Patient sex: F
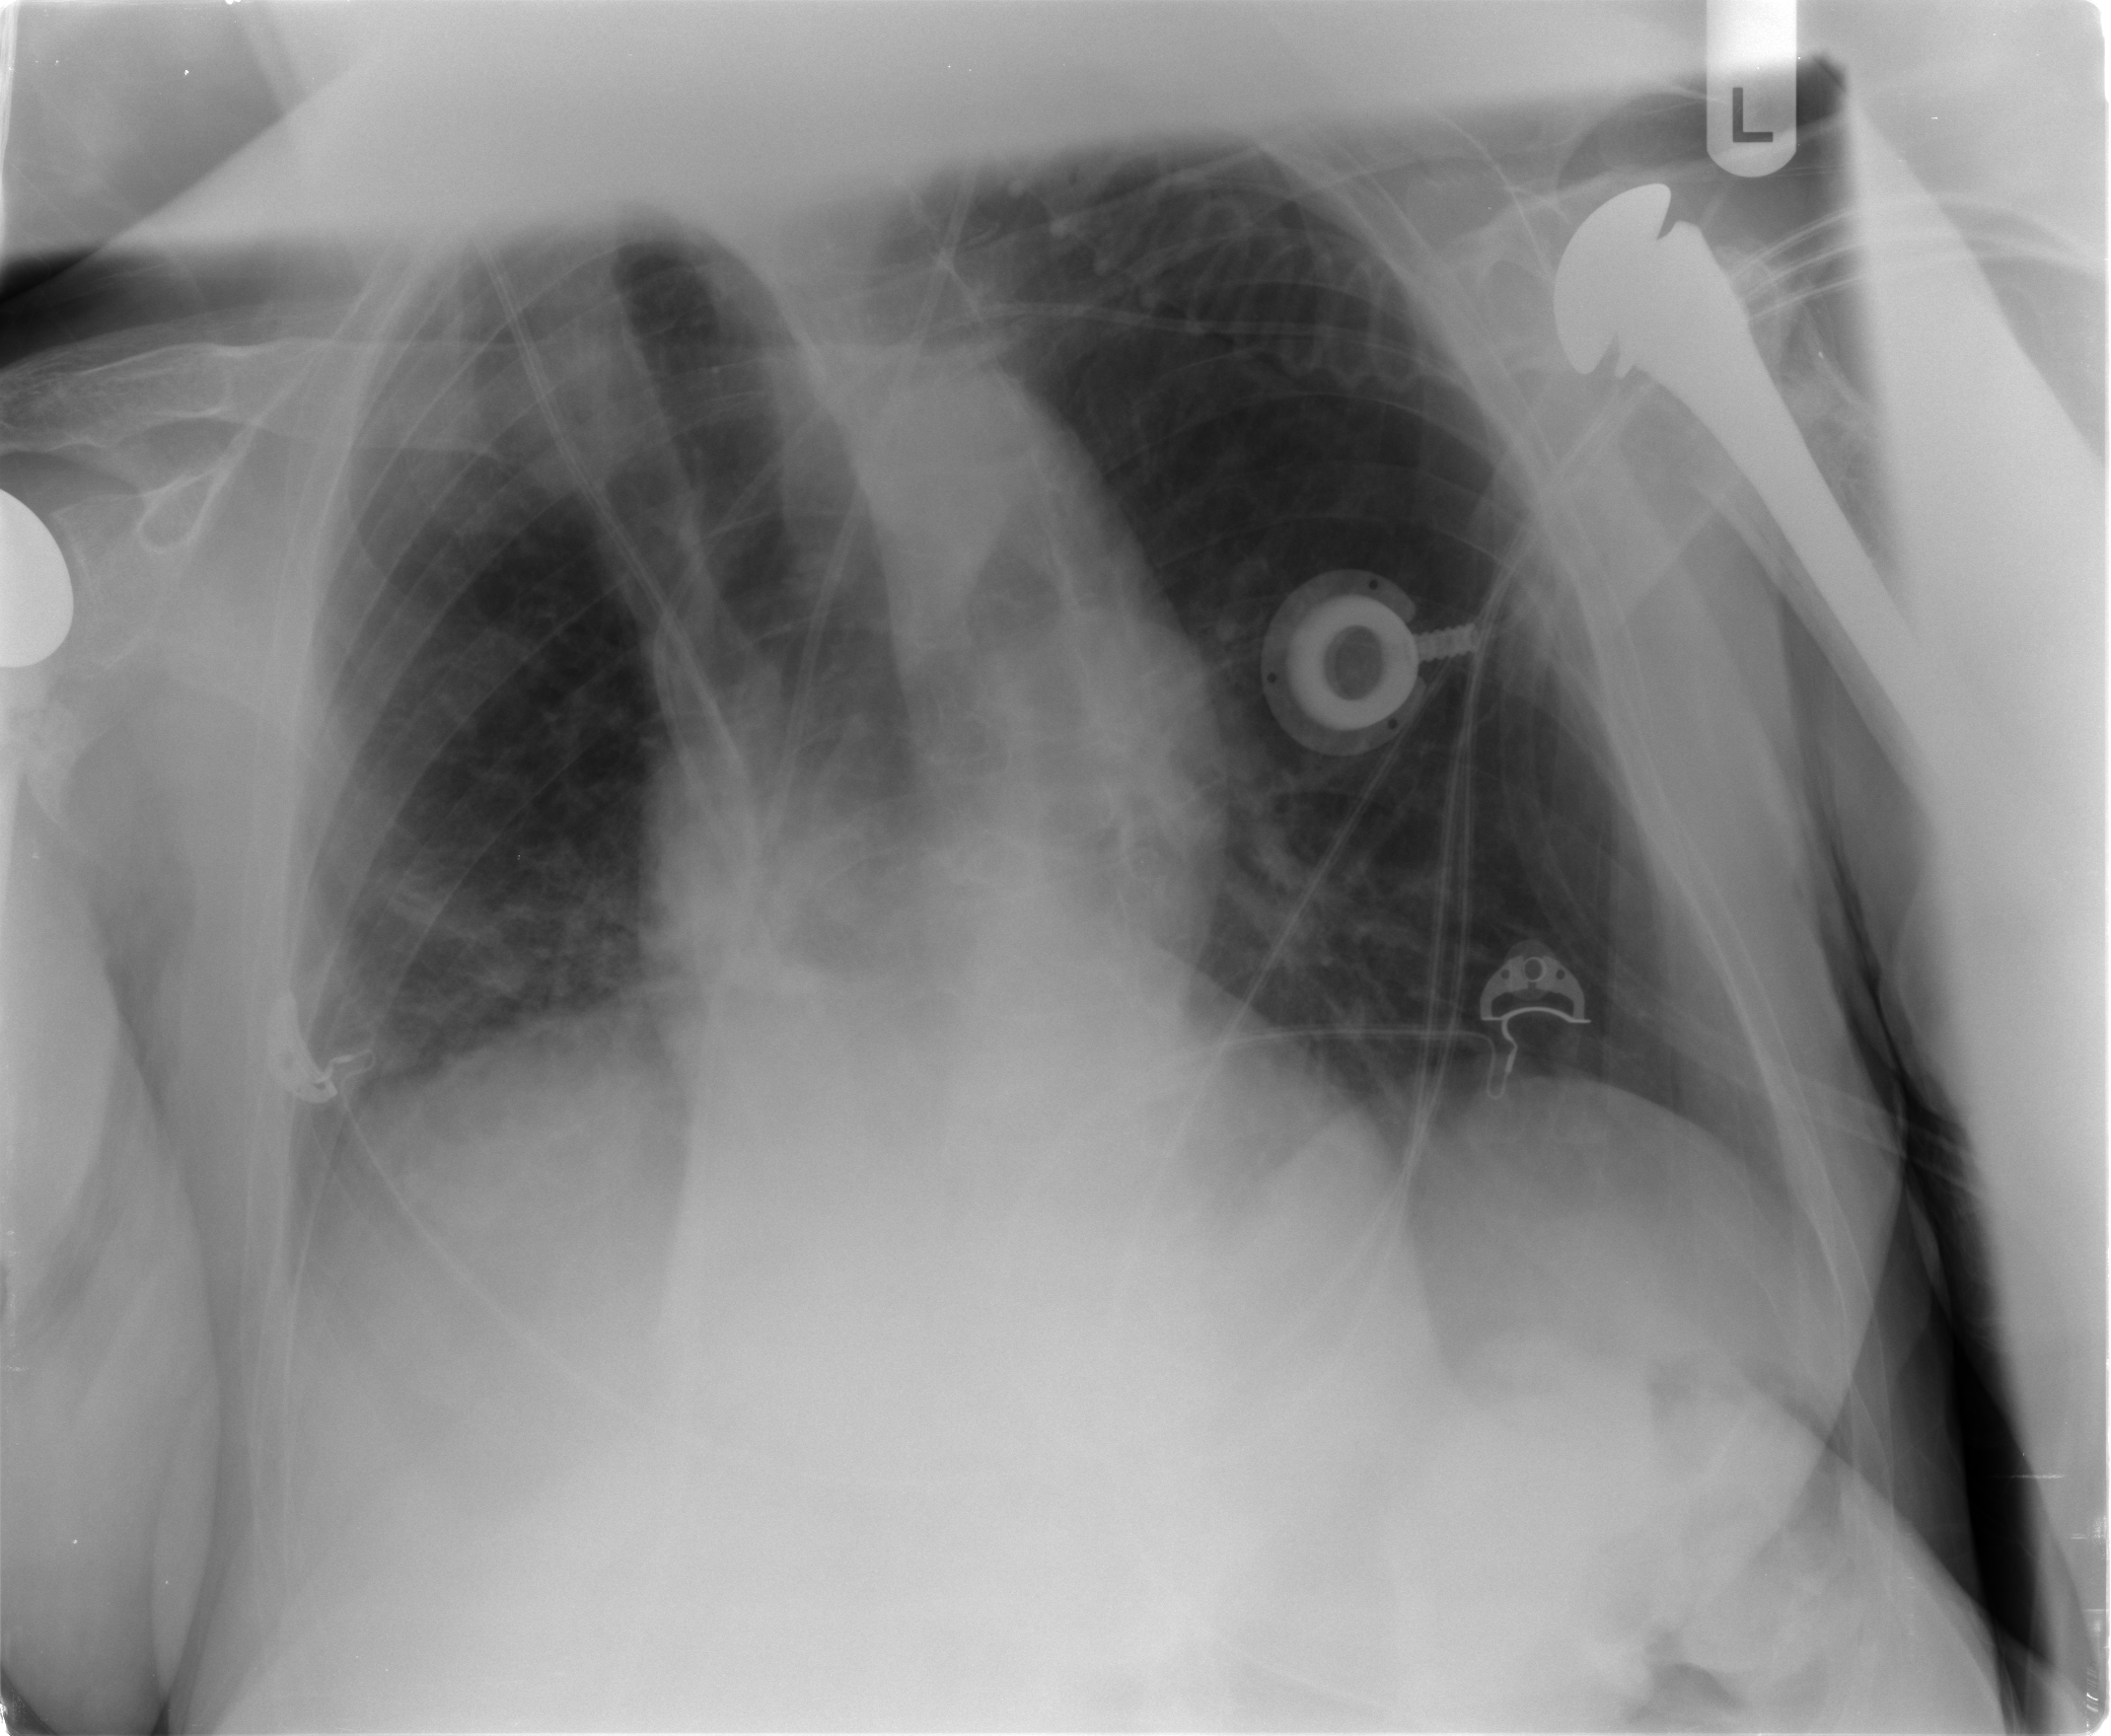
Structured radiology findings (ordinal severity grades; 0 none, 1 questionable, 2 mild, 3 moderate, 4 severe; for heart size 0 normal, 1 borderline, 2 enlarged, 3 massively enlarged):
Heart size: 0
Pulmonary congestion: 2
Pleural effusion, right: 2
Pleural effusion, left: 0
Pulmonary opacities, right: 1
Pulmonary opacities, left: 0
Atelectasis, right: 2
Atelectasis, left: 0